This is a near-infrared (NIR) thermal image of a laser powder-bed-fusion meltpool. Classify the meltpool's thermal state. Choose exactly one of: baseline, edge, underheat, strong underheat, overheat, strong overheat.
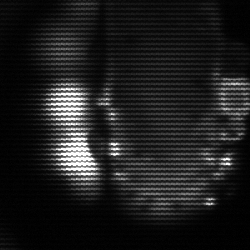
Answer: strong underheat